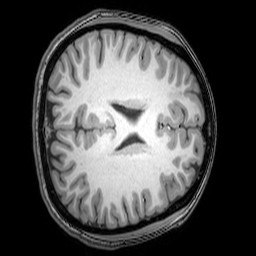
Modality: T1w
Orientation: axial
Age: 18
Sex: female
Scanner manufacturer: philips
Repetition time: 0.008288 s
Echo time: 0.00385 s